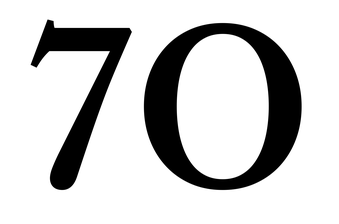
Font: LibreCaslonText_Medium